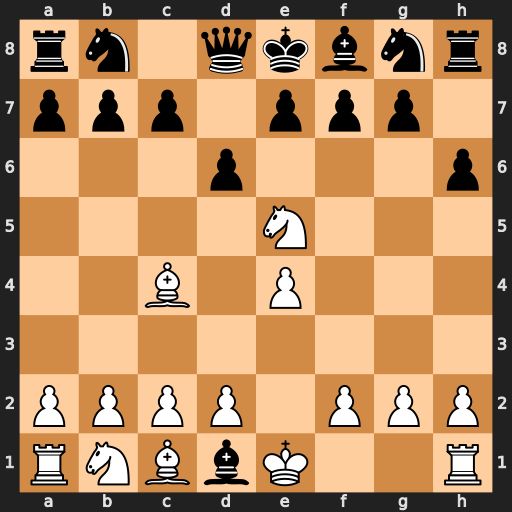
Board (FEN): rn1qkbnr/ppp1ppp1/3p3p/4N3/2B1P3/8/PPPP1PPP/RNBbK2R
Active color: w
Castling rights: KQkq
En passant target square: -
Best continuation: Bxf7#